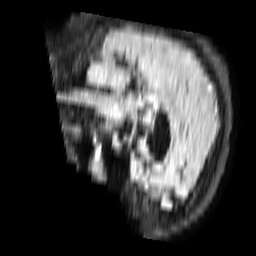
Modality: FLAIR
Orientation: sagittal
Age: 62
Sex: female
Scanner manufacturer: philips
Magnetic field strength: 1.5 T
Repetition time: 6 s
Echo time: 0.1029 s